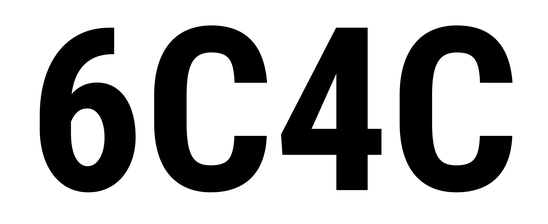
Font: Roboto_Condensed_Bold